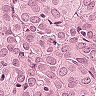
Metastatic tissue present: yes